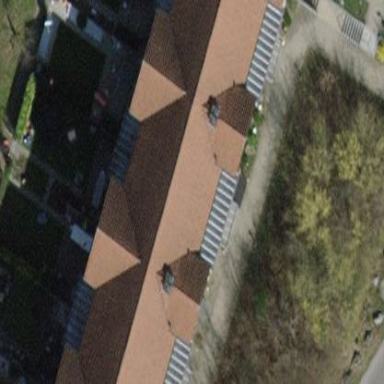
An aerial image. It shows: Terrace building with gabled roof.